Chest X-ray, PA view. Patient: 79 years old, sex M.
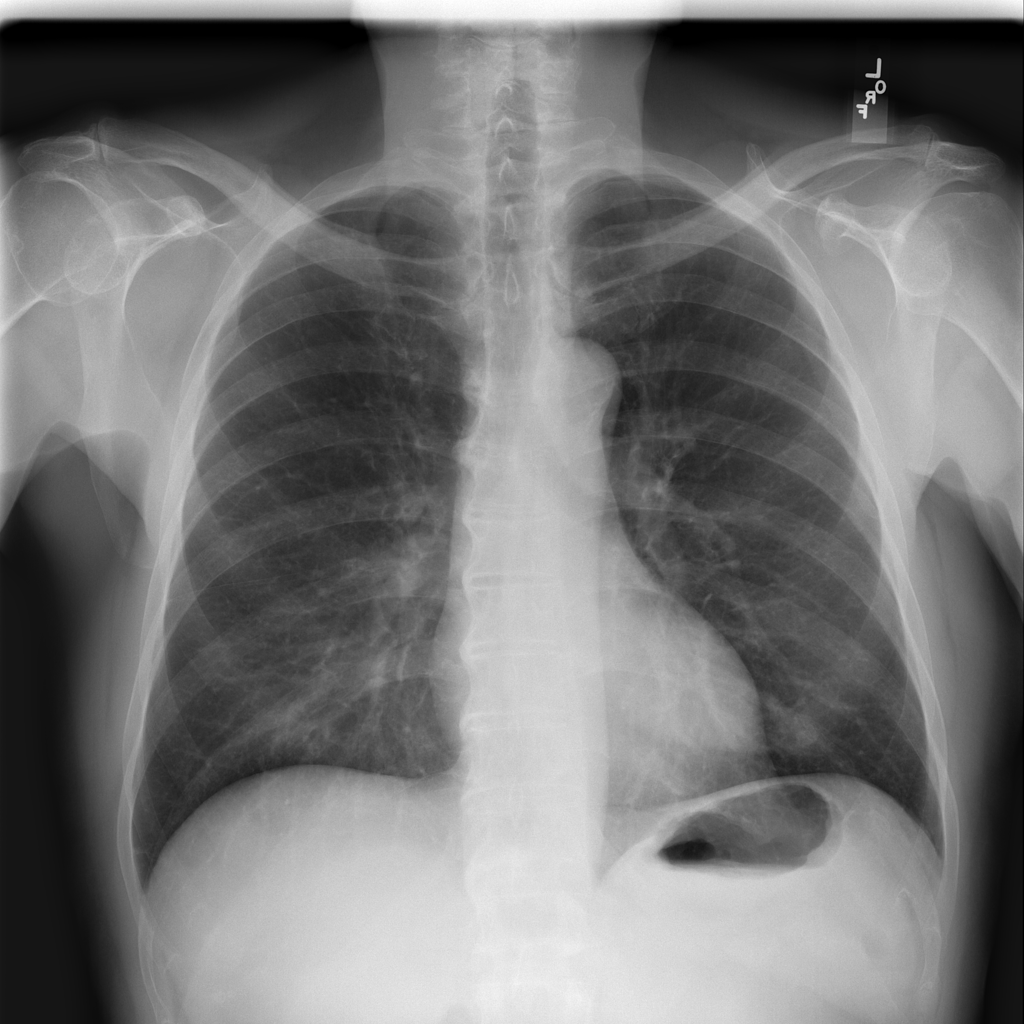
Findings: No Finding